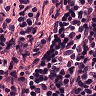
Metastatic tissue present: no